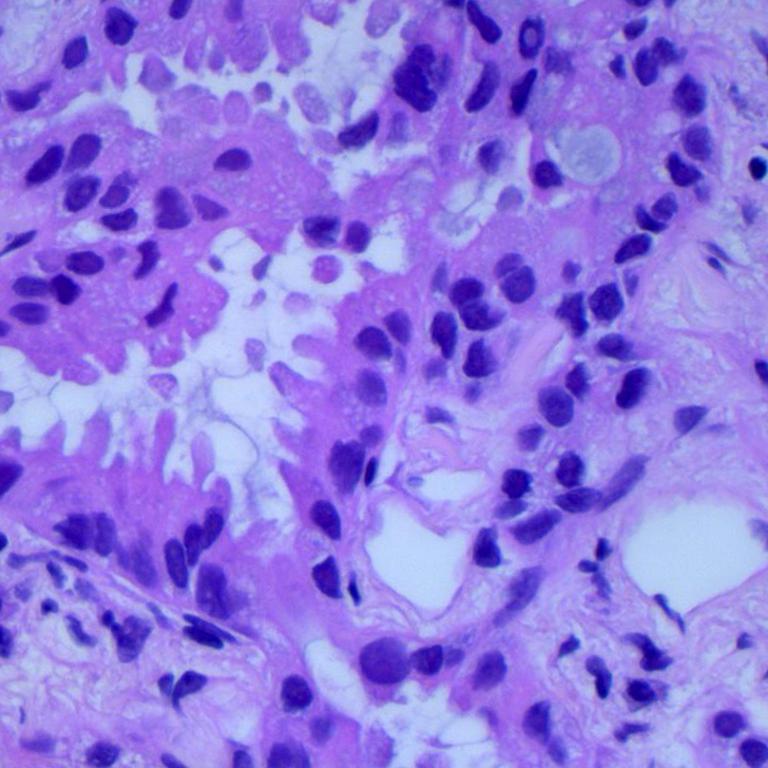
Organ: lung
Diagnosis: adenocarcinomas